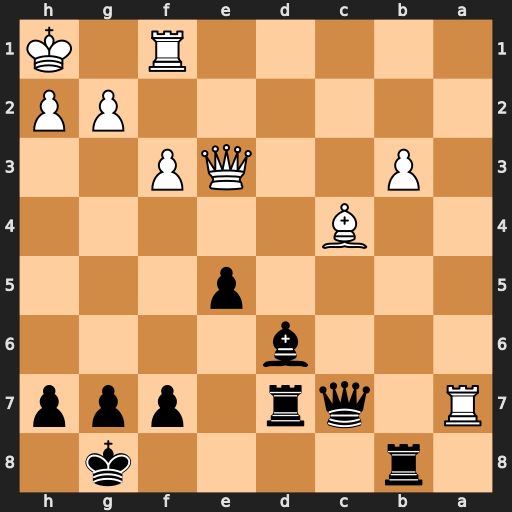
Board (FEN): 1r4k1/R1qr1ppp/3b4/4p3/2B5/1P2QP2/6PP/5R1K
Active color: b
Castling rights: -
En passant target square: -
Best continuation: Qxa7 Qxa7 Rxa7